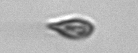
Label: Cryptophyta